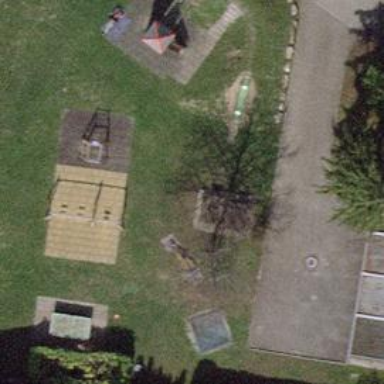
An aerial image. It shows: Playground area for leisure land.